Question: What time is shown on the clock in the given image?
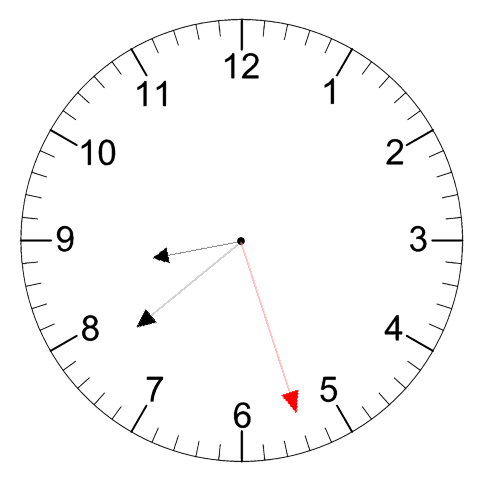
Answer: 08:38:27